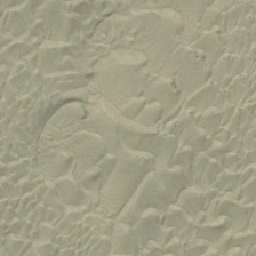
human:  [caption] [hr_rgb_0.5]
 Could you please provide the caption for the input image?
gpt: The desert is dusty, barren and dense.

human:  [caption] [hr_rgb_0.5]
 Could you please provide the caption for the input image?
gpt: An desert is covered with dust, barrenden.

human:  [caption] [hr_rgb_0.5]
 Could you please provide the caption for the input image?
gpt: The desert is covered with dust.

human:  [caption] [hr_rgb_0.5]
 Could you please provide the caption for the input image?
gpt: a desert is covered with dust, sterile.

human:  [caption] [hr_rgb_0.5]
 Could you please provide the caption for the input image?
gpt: The desert is dusty, barren and dense.